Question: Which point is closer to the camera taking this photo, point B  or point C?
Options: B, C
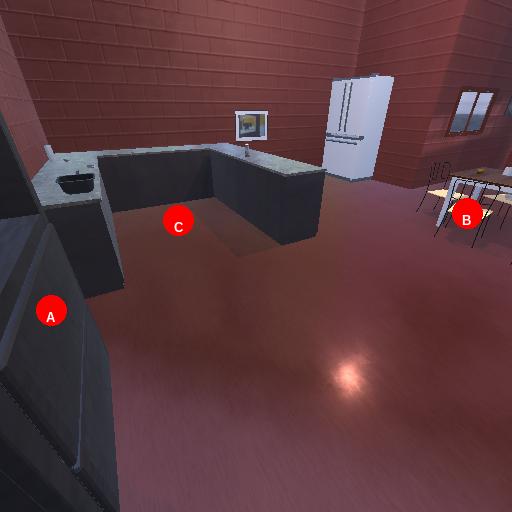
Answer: B